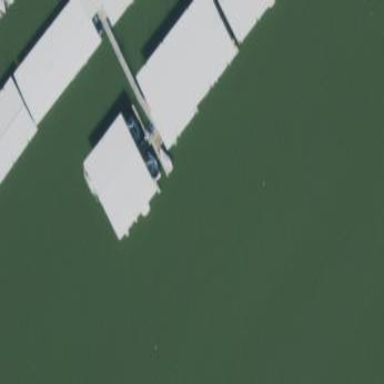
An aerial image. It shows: Building dedicated for boat storage.